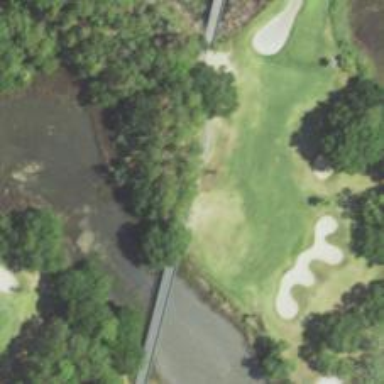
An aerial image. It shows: Footway that resembles golf path.